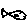
Label: fish